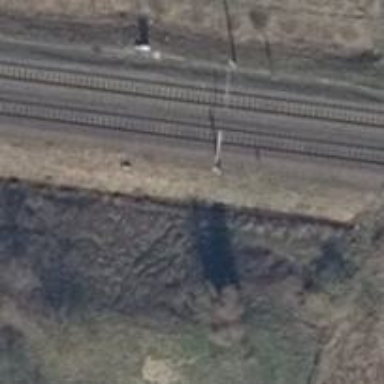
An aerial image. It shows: Milestone along the railway track with catenary mast.